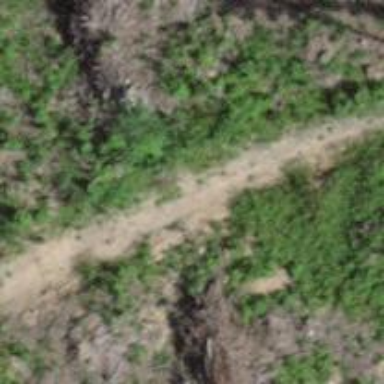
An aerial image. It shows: Unpaved track with grade 4 track type. There are no sidewalks along the track.